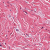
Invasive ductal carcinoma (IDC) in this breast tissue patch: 0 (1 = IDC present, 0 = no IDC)